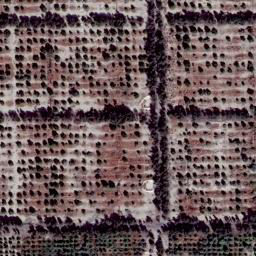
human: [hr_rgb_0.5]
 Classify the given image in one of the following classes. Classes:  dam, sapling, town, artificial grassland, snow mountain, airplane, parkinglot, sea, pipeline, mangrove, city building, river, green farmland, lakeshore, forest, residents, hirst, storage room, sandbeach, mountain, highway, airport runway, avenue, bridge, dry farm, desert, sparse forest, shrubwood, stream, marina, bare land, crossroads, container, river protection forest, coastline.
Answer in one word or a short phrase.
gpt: dry farm